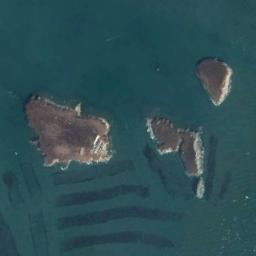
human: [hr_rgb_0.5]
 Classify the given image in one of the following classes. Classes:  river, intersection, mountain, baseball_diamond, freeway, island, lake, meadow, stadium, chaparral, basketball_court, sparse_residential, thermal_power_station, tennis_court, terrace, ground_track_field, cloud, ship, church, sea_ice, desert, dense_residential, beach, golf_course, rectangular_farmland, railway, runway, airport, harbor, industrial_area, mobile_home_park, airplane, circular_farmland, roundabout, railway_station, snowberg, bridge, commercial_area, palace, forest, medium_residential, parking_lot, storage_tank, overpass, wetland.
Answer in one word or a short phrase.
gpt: island